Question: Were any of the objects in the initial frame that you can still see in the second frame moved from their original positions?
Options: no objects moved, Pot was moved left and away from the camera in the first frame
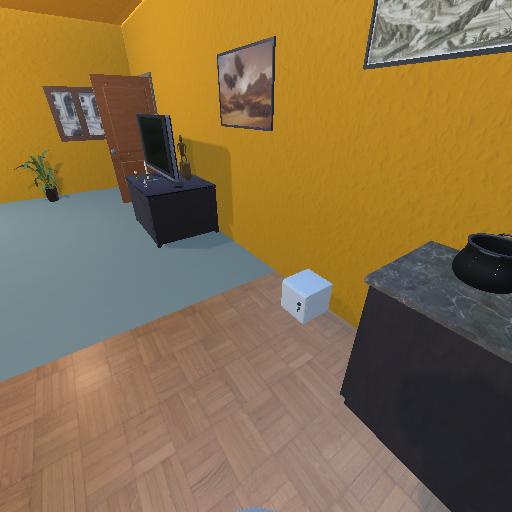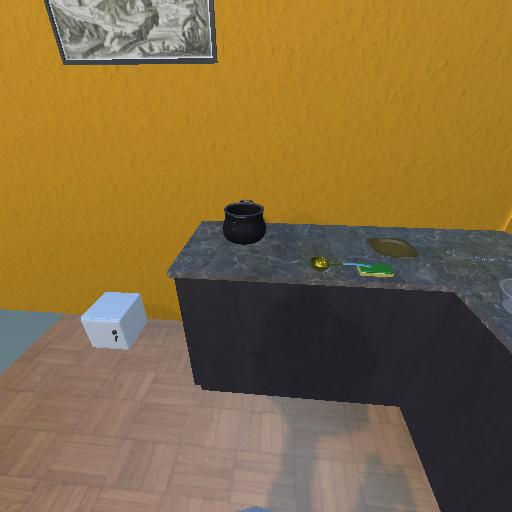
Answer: no objects moved